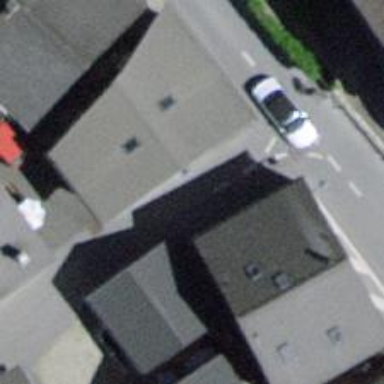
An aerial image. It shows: Living street.